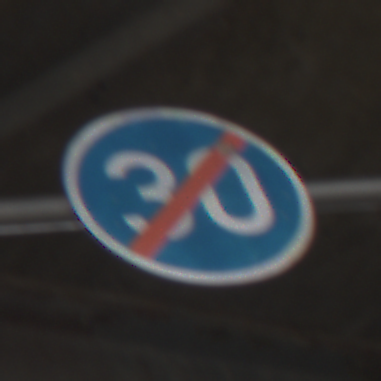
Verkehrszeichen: EndeMindestgeschwindigkeit
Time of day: Midday
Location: Roofed (Special)
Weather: Overcast
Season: NotSpecified
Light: Natural